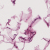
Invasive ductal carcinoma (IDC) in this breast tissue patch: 0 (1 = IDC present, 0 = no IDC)